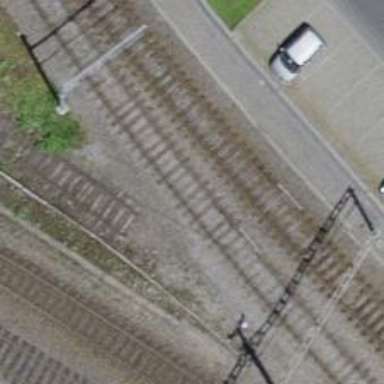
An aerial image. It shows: Single-track railway with electrified contact lines.